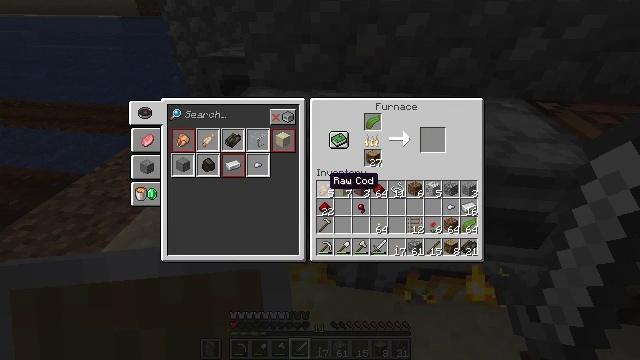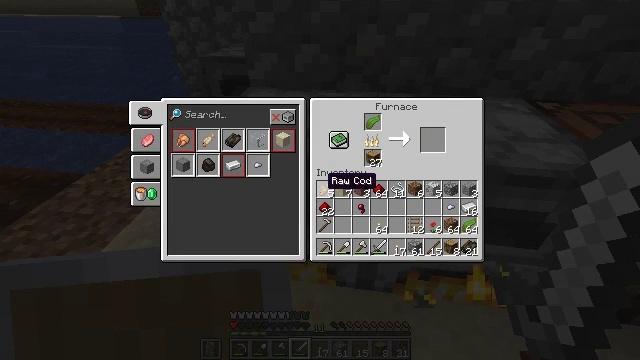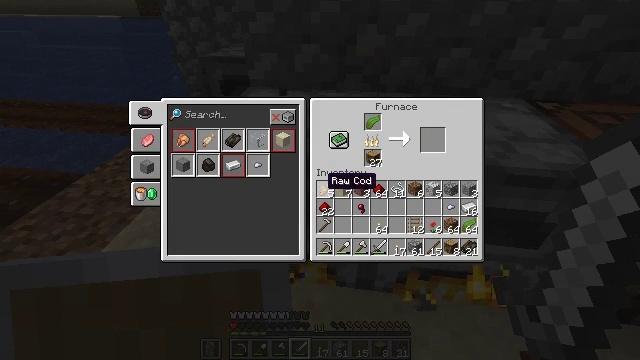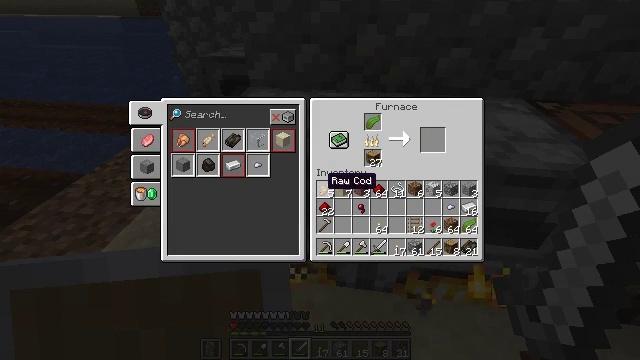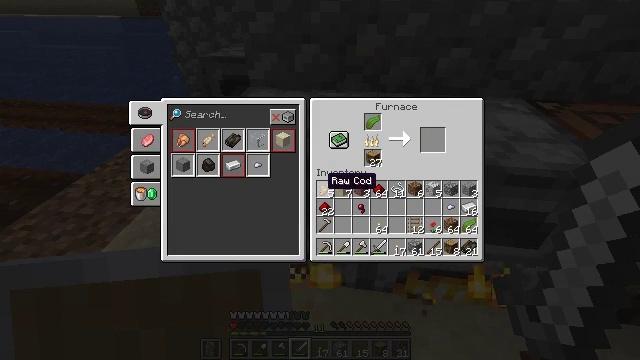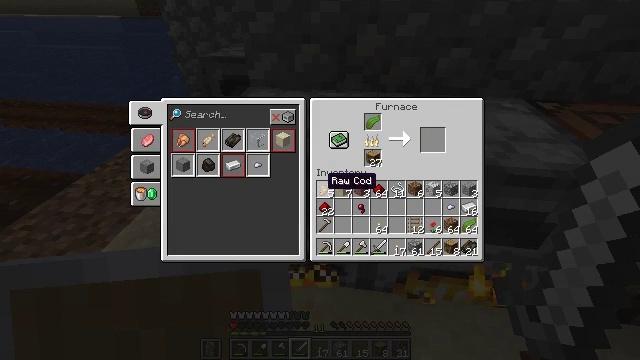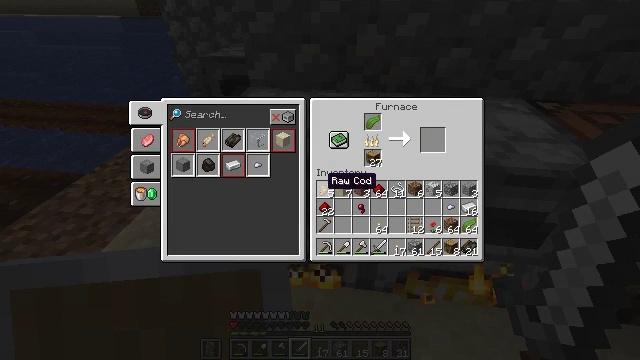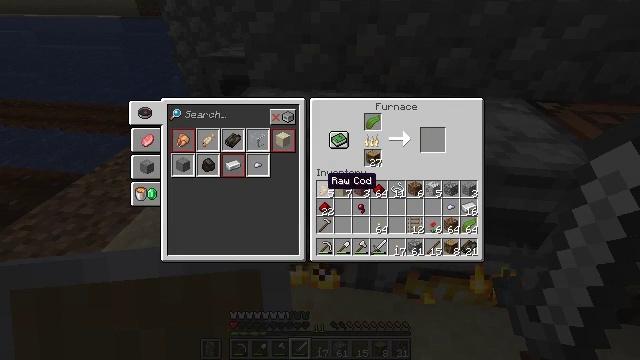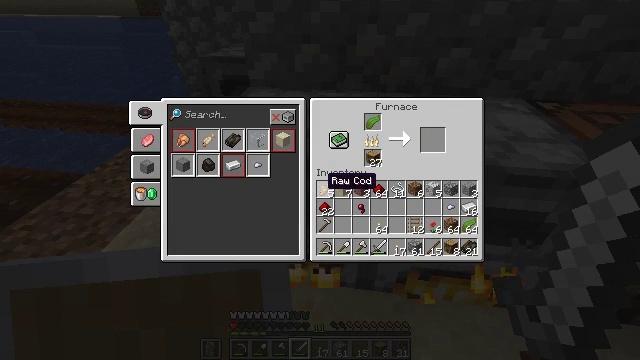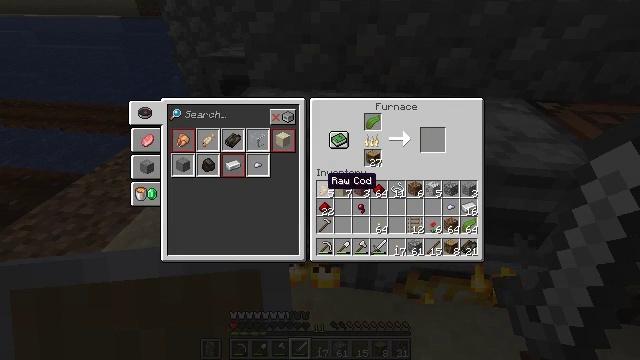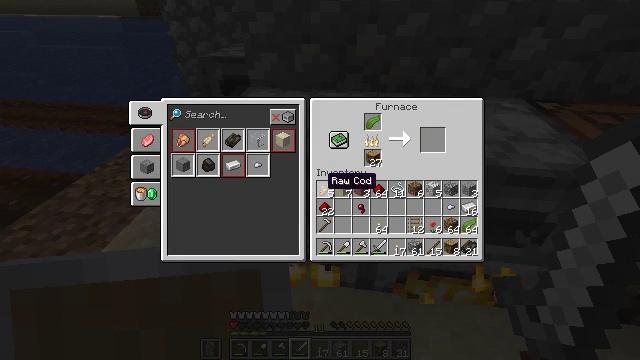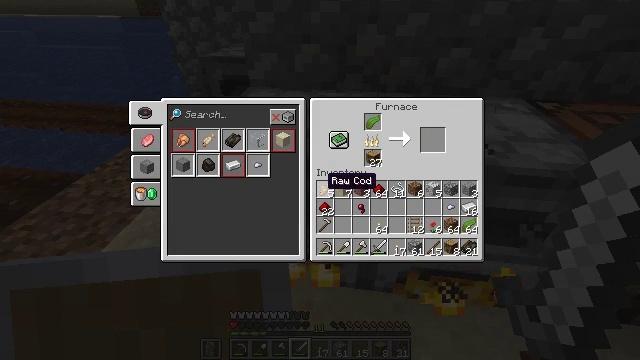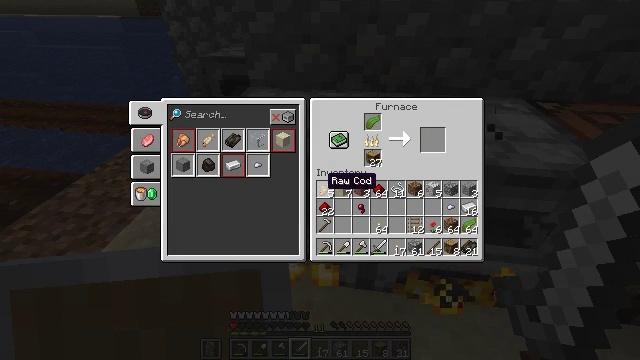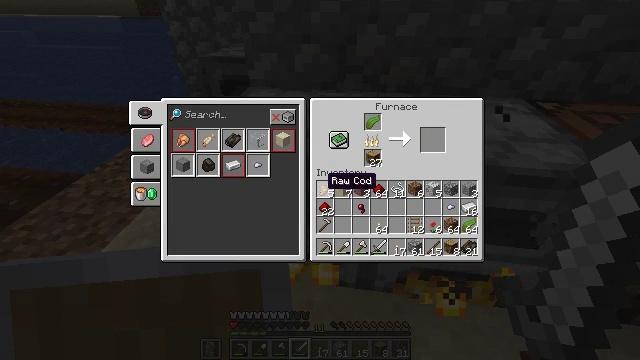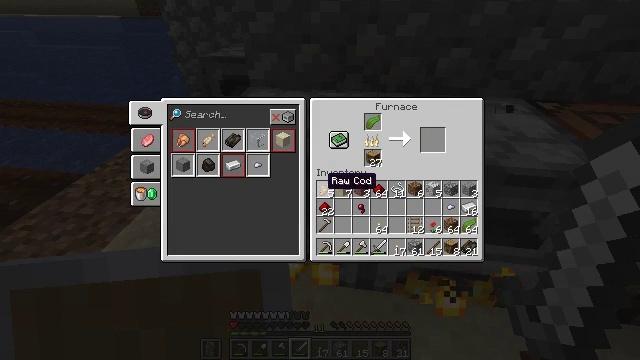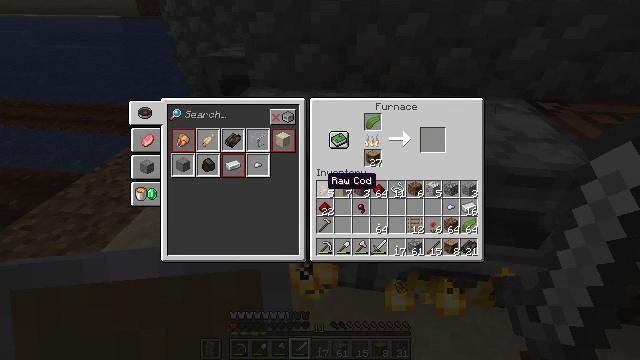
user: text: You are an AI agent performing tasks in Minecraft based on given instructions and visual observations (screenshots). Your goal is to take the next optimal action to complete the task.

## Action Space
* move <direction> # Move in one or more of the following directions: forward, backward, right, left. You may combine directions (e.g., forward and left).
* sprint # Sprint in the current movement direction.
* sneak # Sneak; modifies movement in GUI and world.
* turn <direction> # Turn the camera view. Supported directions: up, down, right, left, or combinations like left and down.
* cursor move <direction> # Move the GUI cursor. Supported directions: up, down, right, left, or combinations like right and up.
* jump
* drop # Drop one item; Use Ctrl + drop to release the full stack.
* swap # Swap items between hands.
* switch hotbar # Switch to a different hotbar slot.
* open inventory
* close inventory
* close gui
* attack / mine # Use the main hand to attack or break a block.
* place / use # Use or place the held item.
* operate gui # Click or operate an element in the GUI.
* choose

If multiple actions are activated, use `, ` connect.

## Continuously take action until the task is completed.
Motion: motion action
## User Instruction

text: Place kelp in a furnace to get dried kelp.
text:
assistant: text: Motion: no_op
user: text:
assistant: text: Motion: no_op
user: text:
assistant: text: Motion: no_op
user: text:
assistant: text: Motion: no_op
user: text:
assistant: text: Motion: no_op
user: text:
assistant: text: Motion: no_op
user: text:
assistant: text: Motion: no_op
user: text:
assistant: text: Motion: no_op
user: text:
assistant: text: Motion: no_op
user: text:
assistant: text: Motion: no_op
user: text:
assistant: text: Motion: no_op
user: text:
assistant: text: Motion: no_op
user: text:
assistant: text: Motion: no_op
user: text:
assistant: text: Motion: no_op
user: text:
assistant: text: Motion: no_op
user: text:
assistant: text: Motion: no_op
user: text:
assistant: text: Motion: no_op
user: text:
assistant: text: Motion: no_op
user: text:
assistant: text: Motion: no_op
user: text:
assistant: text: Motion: no_op
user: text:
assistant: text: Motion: no_op
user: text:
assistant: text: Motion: no_op
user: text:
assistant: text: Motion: no_op
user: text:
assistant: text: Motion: no_op
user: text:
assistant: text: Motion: no_op
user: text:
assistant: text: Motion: no_op
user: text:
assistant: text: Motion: no_op
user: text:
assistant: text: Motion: no_op
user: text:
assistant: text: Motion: no_op
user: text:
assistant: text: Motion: no_op